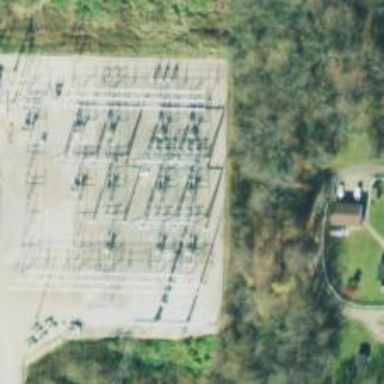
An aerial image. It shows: Switch used for power control.